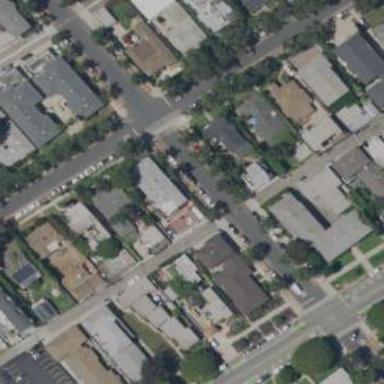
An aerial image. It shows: Residential alley used as service road.